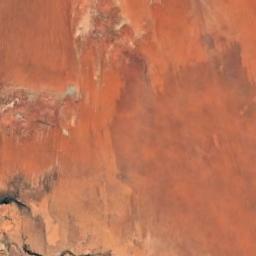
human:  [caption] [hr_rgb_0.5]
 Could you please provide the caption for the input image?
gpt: This is a orange desert with brown gullys .

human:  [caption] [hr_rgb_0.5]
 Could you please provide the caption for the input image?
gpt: There are many lines in the desert .

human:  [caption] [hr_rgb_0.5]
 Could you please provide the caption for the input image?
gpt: The desert has orange soil and many decayed rocks .

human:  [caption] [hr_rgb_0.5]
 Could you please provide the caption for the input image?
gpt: The desert is full of yellow sand .

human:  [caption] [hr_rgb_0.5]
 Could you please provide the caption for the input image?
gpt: A chocolate brown desert covered with bare land .